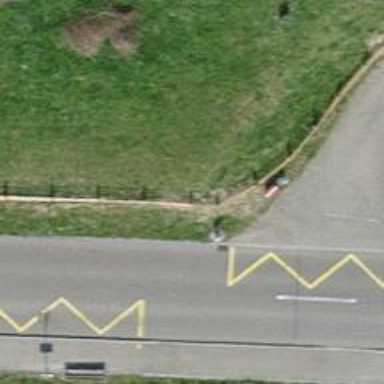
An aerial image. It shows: Bus stop with platform for public transport.